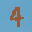
Label: 4